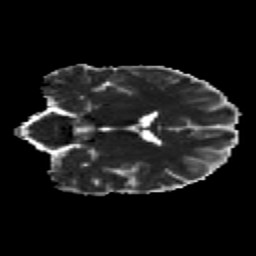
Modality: MD
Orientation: coronal
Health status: healthy
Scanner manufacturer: siemens
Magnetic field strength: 3 T
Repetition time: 12 s
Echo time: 0.092 s